Question: In the 'AngularJS' tab in my Chrome inspector, how can I see what the controllers' names are?
This:

isn't very helpful sometimes
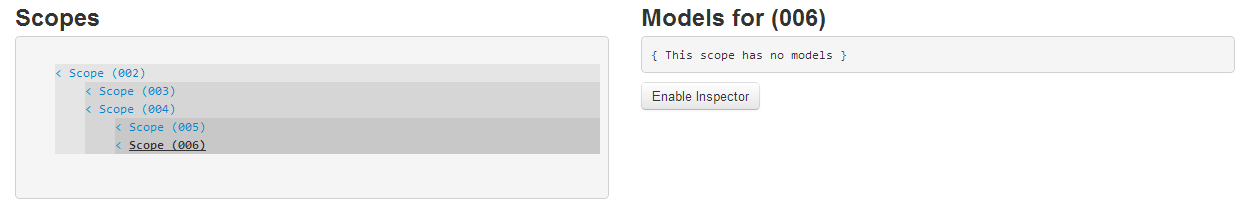
Answer: There is no direct way to get to controllers, the best way I have found is to use the performance tab, and it can take you to the html/js where the code lives.